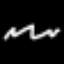
Label: squiggle